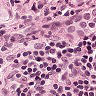
Metastatic tissue present: yes